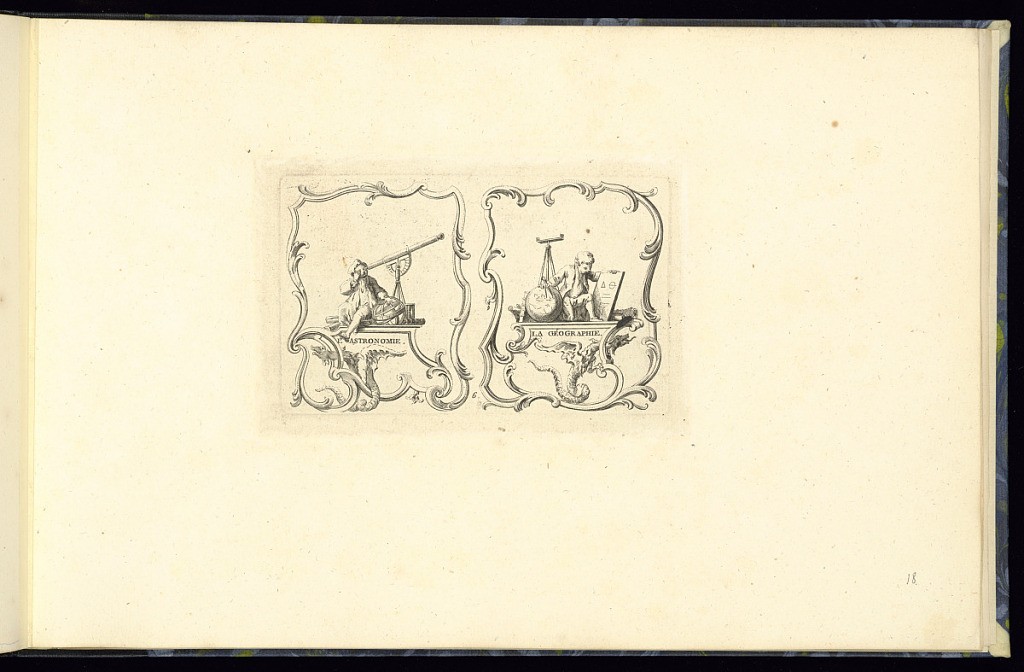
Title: L’ASTRONOMIE / LA GÉOGRAPHIE
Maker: Jacques Bacheley, French, 1712 – 1781
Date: mid- 18th–late 18th century
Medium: etching on paper
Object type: Print
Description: Sixth plate from a series of fifteen depicting children and the sciences, framed within decorative rococo cartouches, two per plate, side-by-side. The series is incomplete here. The left-hand scene shows a seated boy looking through a telescope, surrounded by a globe and papers. The right-hand scene shows a seated boy, holding a plaque with shapes, with a hand resting on a globe while holding a caliper. The titles are lettered within the cartouche, below each figure, with dragons incorporated into each frame. The plate is numbered.